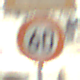
Verkehrszeichen: Geschwindigkeit60
Zusatzzeichen oben: FlugbetriebRechts
Umgebung: Outdoor, Urban
Tageszeit: Night
Wetter: PartlyCloudy
Licht: Artificial
Jahreszeit: NotSpecified
Kontrast: HighContrast